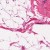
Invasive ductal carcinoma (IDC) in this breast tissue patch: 0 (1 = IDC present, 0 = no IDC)